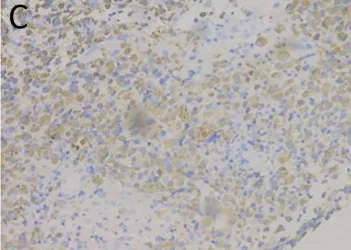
Tumor histopathology and immunohistochemical staining. , CD43.
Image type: pathology (immunostaining)